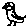
Label: bird